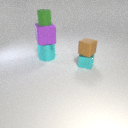
small green rubber cylinder above large purple rubber cube